Question: I want something like the logo on <URL>, but with CSS instead of an image file so it can be resized. Is this possible?
Something like this image:

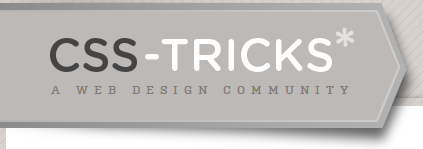
Answer: # Pure CSS Slanted Shadow with Cut Corners
This took a little while to perfect, but it now has a slanted drop shadow under the banner which also has cut corners and multiple borders. All effects, including the background, logo, and shadow, are generated with pure CSS.
<URL>

## HTML
'''
<div class="wrapper">
<div>
<h1><span>CSS</span>-Tricks</h1>
<h2>A Web Design Community</h2>
</div>
</div>
<div class="body">
<div></div>
</div>
'''
## CSS
'''
<style type="text/css">
body {
min-width:600px;
background-image:-webkit-repeating-linear-gradient(135deg, #d8d2ce, #d8d2ce 6px, #ccc6c3 7px, #d8d2ce 8px);
background-image:repeating-linear-gradient(135deg, #d8d2ce, #d8d2ce 6px, #ccc6c3 7px, #d8d2ce 8px);
background-color:#d8d2ce;
}
.wrapper {
position:relative;
margin:77px 46% 10% -10%;
}
.wrapper div:after,
.wrapper div:before {
content:".";
font-size:0;
color:transparent;
background-color:#bcb9b7;
position:absolute;
right:-12px;
height:50%;
width:40px;
padding-top:2.5px;
border-right:8px solid #afafaf;
}
.wrapper div:after {
background-image:
linear-gradient(90deg, transparent, transparent 38px, #c5c5c5 38px, #c5c5c5 40px),
linear-gradient(180deg, #c5c5c5 0px, #c5c5c5 2px, transparent 2px);
border-top:8px solid #afafaf;
top:-10px;
-webkit-transform-origin:100% 0;
-webkit-transform: skewX(25deg);
-ms-transform-origin:100% 0;
-ms-transform: skewX(25deg);
transform-origin:top right;
transform: skewX(25deg);
}
.wrapper div:before {
background-image:
linear-gradient(90deg, transparent, transparent 38px, #c5c5c5 38px, #c5c5c5 40px),
linear-gradient(0deg, #c5c5c5, #c5c5c5 2px, transparent 2px);
border-bottom:8px solid #afafaf;
bottom:-10px;
right:-12px;
-webkit-transform-origin:100% 100%;
-webkit-transform: skewX(-25deg);
-ms-transform-origin:100% 100%;
-ms-transform: skewX(-25deg);
transform-origin:bottom right;
transform: skewX(-25deg);
}
.wrapper div {
background:#bcb9b7;
position:relative;
z-index:2;
top:-8px;
left:-8px;
border:2px solid #c5c5c5;
box-shadow:0 0 0 8px #afafaf;
text-align:right;
text-transform:uppercase;
font-family:sans-serif;
color:#ffffff;
font-size:40px;
letter-spacing:.05em;
padding:.55em .7em .55em;
}
.wrapper div h1:after {
content:"*";
color:#e5e1de;
font-weight:bold;
position:relative;
top:-.4em;
font-size:.9em;
}
.wrapper div span {
color:#444444;
}
.wrapper div h1 {
}
.wrapper div h2 {
font-size:.26em;
letter-spacing:.4em;
font-weight:bold;
color:#807B77;
font-family:serif;
margin-top:.2em;
}
.wrapper:before {
content:".";
font-size:0;
color:transparent;
display:block;
width:100%;
height:90%;
position:absolute;
left:0;
top:0;
background:rgba(0,0,0,.5);
box-shadow:0 0 12px 15px rgba(0,0,0,.5);
-webkit-transform-origin:100% 100%;
-webkit-transform: translate(-4px,10px) scale(.5, .5) matrix(1, .021, 0, 1, 10, 0) skewX(-25deg);
-ms-transform-origin:100% 100%;
-ms-transform: translate(-4px,10px) scale(.5, .5) matrix(1, .021, 0, 1, 10, 0) skewX(-25deg);
transform-origin:100% 100%;
transform: translate(-4px,10px) scale(.5, .5) matrix(1, .021, 0, 1, 10, 0) skewX(-25deg);
z-index:1;
}
.wrapper:after {
content:".";
font-size:0;
color:transparent;
display:block;
width:100%;
height:90%;
position:absolute;
left:0;
top:0;
background:rgba(0,0,0,.5);
box-shadow:0 0 12px 15px rgba(0,0,0,.5);
-webkit-transform-origin:100% 0;
-webkit-transform: translate(-4px,-4px) scale(.5, .5) matrix(1, .021, 0, 1, 10, 0) skewX(25deg);
-ms-transform-origin:100% 0;
-ms-transform: translate(-4px,-4px) scale(.5, .5) matrix(1, .021, 0, 1, 10, 0) skewX(25deg);
transform-origin:100% 0;
transform: translate(-4px,-4px) scale(.5, .5) matrix(1, .021, 0, 1, 10, 0) skewX(25deg);
z-index:1;
}
.body {
border:8px solid rgba(0,0,0,0);
box-shadow:0 0 5px rgba(0,0,0,.3);
position:absolute;
top:165px;
margin-left:13%;
width:80%;
-moz-box-sizing:border-box;
-webkit-box-sizing:border-box;
-o-box-sizing:border-box;
-ms-box-sizing:border-box;
box-sizing:border-box;
}
.body div {
height:200px;
background:white;
}
</style>
'''